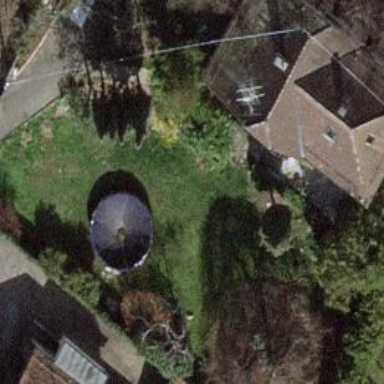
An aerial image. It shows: Garden surrounded by fence.